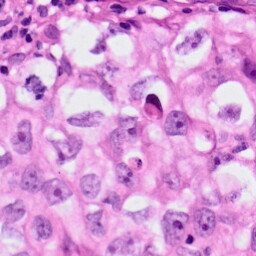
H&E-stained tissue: Lung